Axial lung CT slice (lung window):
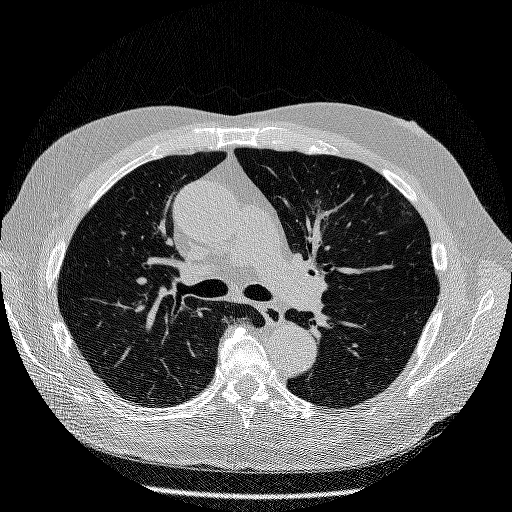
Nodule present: no